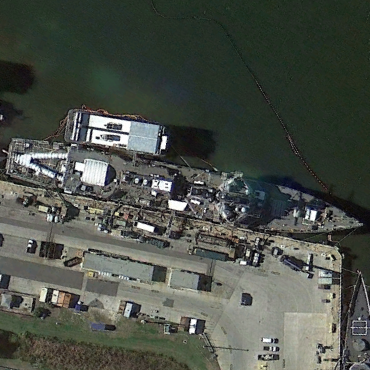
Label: destroyer